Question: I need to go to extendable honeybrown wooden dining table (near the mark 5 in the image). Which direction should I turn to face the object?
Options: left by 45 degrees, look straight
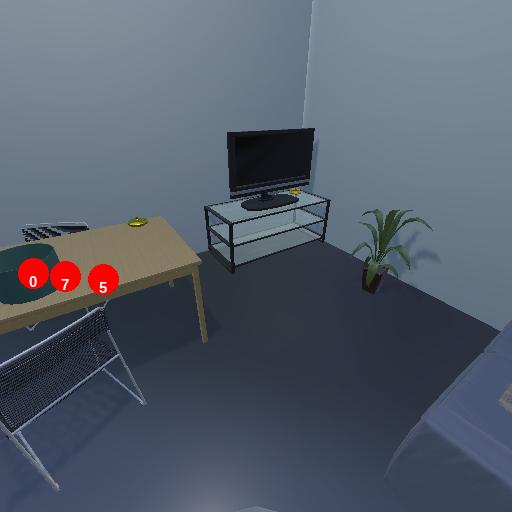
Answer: left by 45 degrees